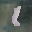
Label: 1